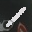
Label: 1